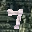
Label: 7